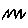
Label: zigzag